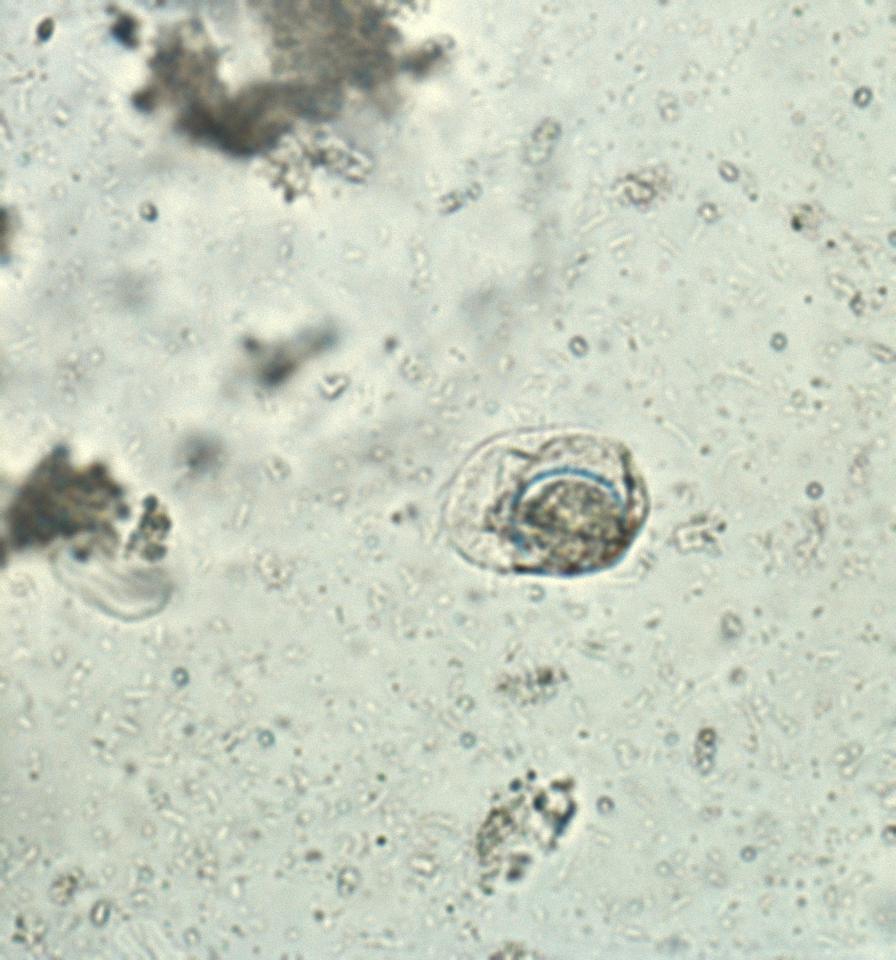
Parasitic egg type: Hymenolepis nana